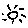
Label: sun